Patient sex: M
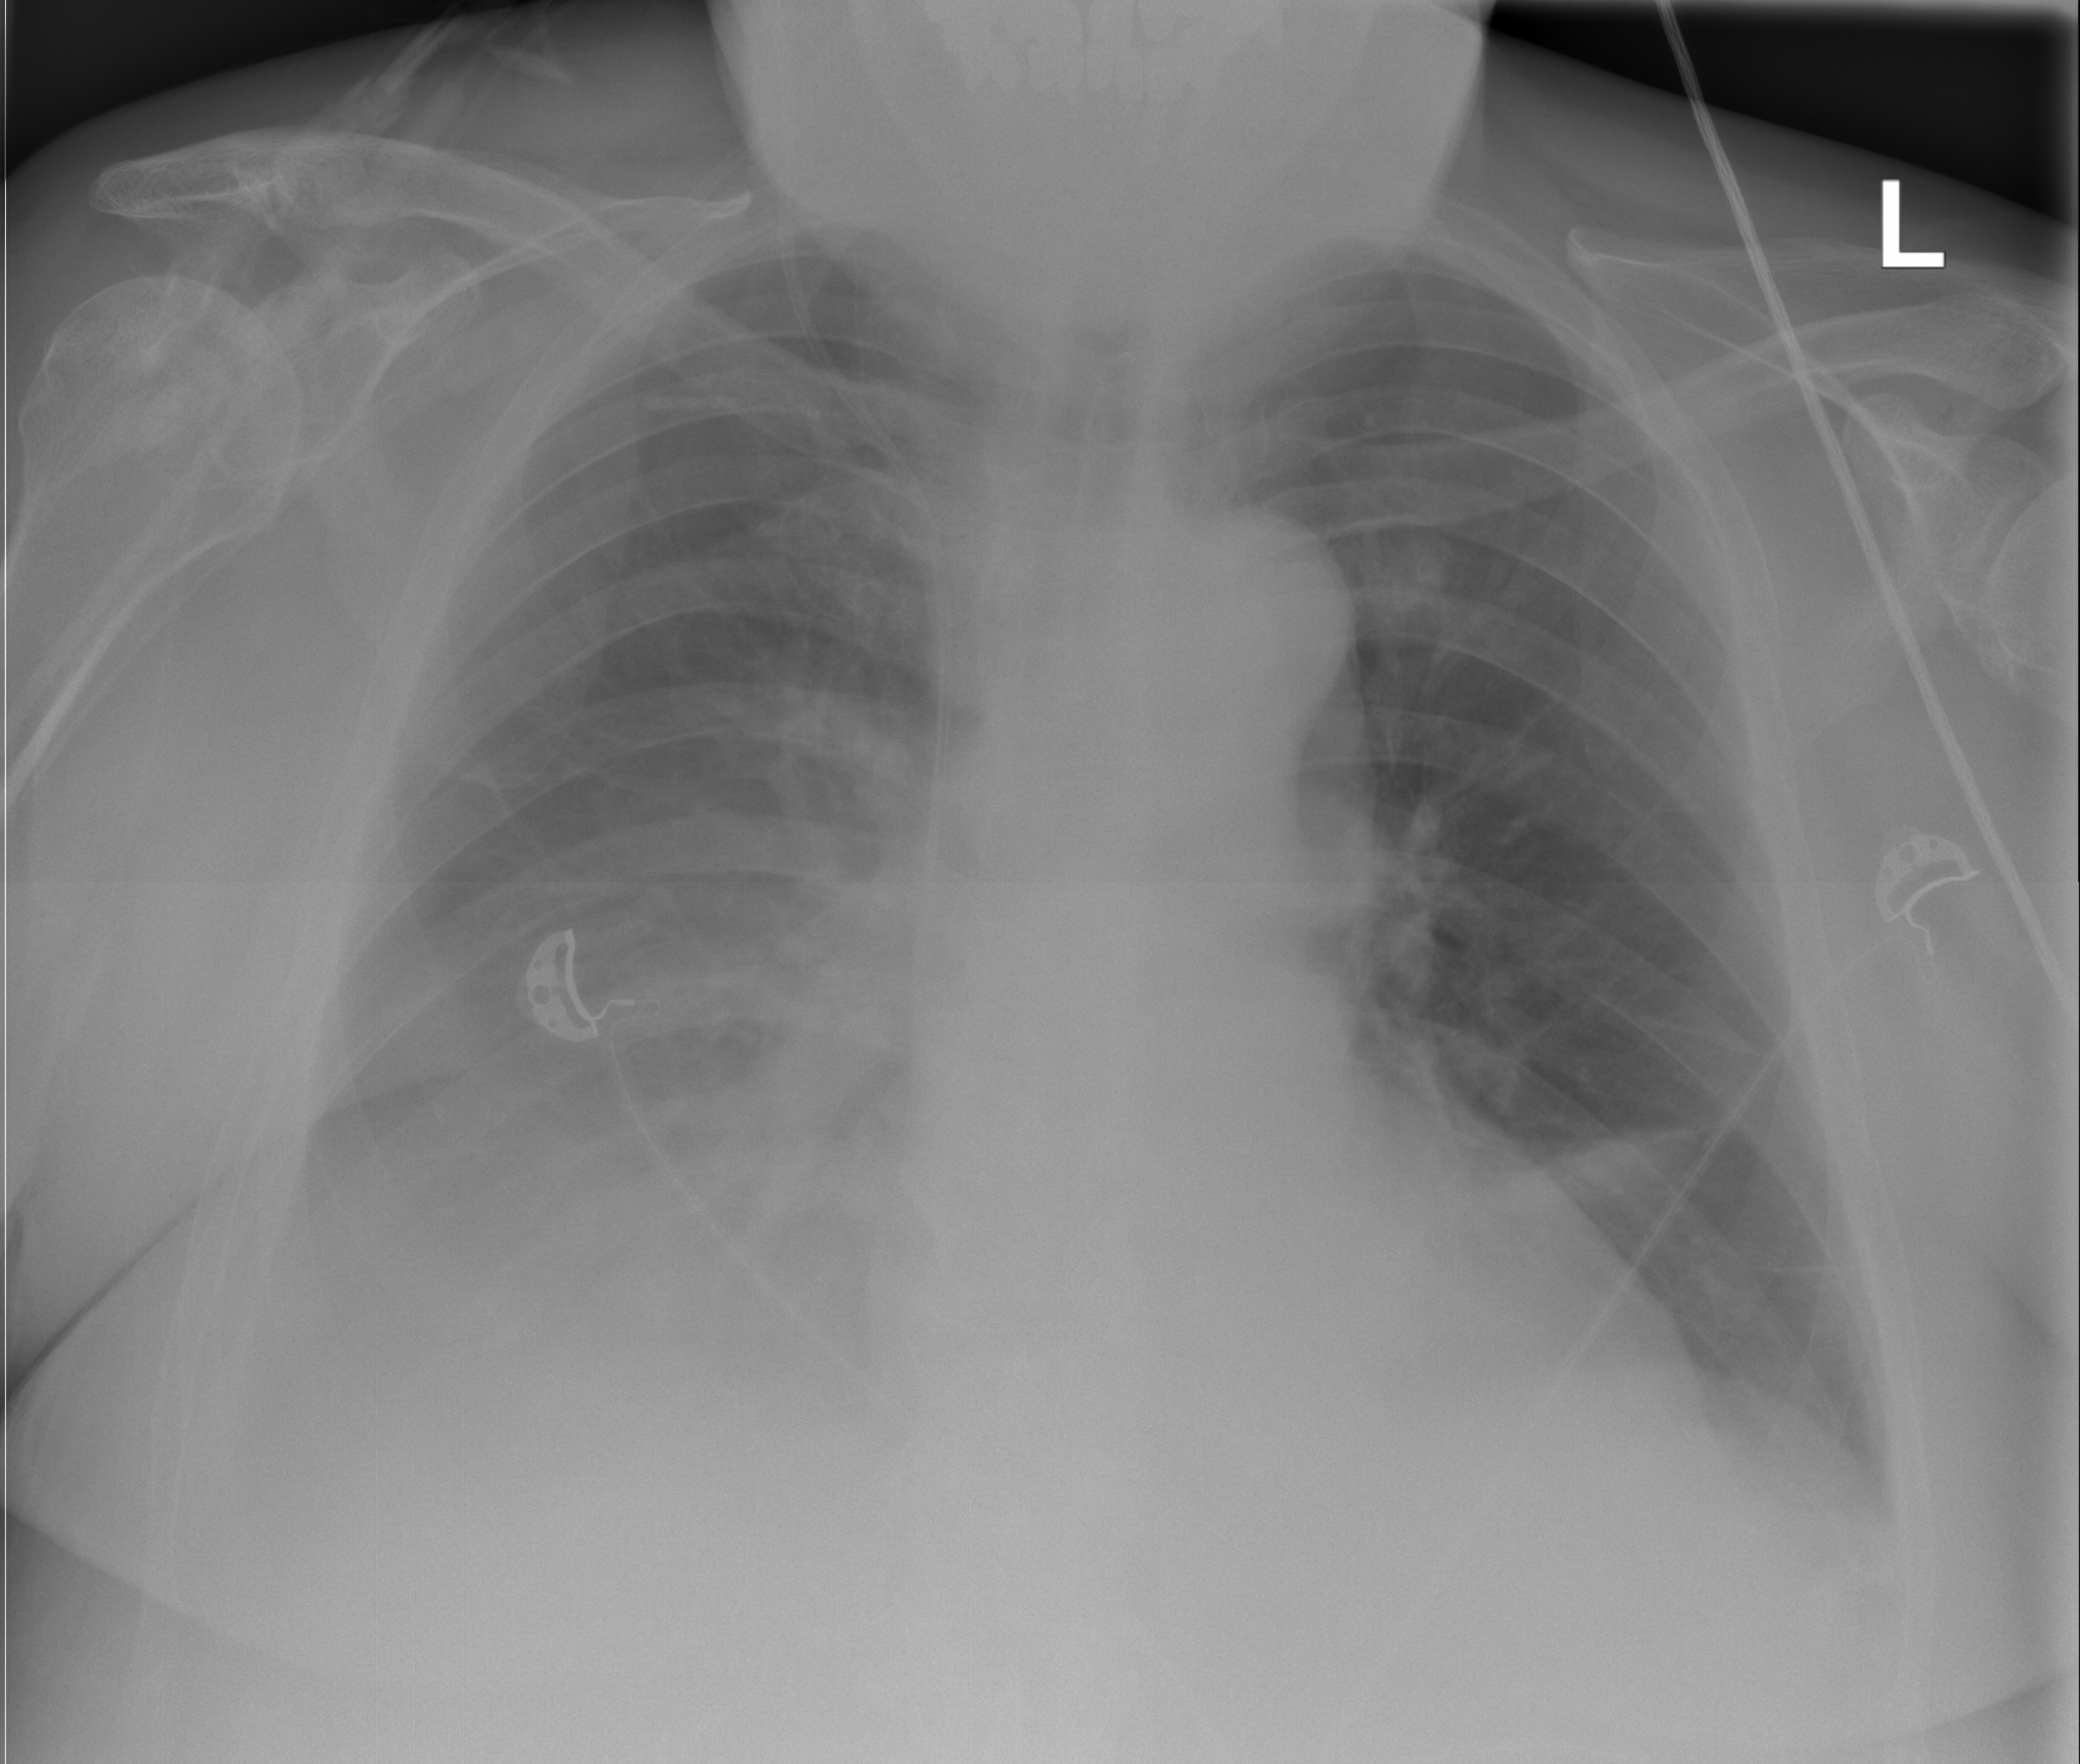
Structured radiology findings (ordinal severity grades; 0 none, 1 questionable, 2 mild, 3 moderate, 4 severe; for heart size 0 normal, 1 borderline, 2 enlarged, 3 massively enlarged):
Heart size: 0
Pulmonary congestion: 0
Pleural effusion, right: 3
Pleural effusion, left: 0
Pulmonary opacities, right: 0
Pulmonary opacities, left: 0
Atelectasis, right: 0
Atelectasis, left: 2